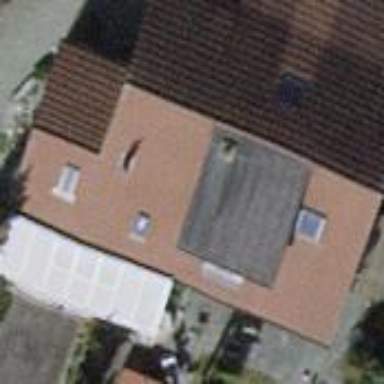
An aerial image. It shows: Detached building.